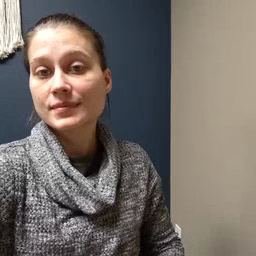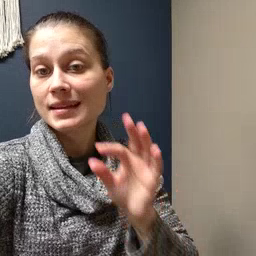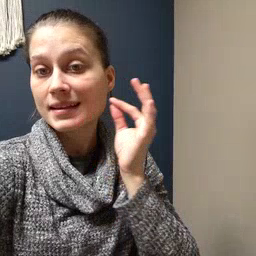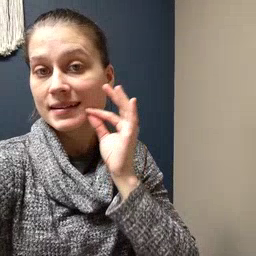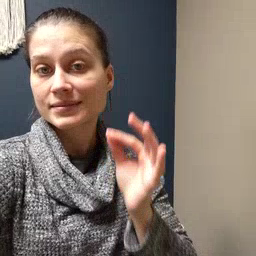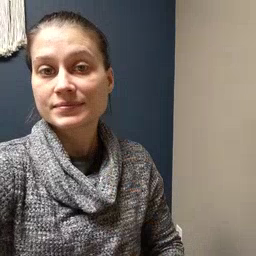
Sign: kitty